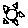
Label: sun